高一 · 代数
函数 $f(x)=\frac{e^{|x|}}{x}-x$ 的图象大致为（）
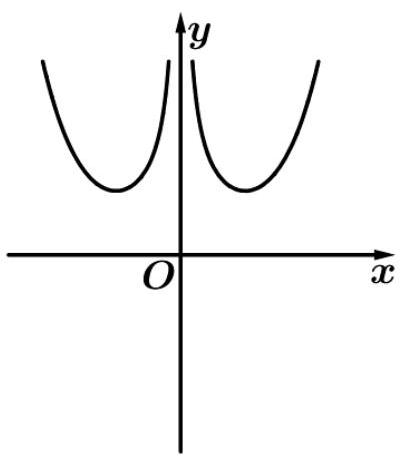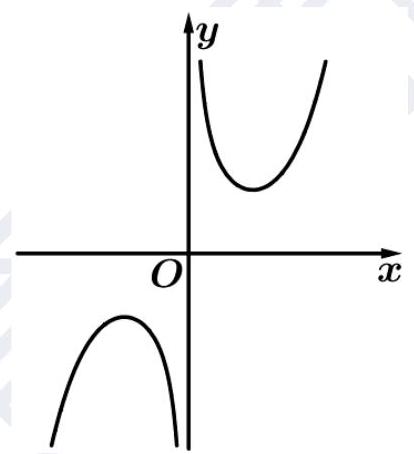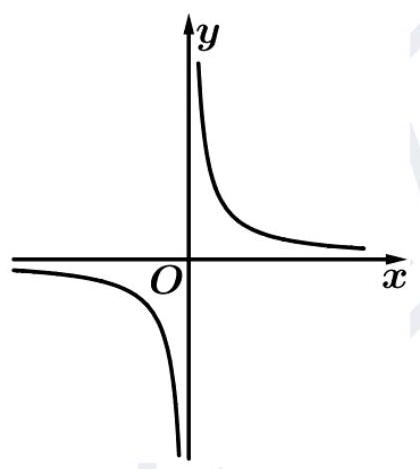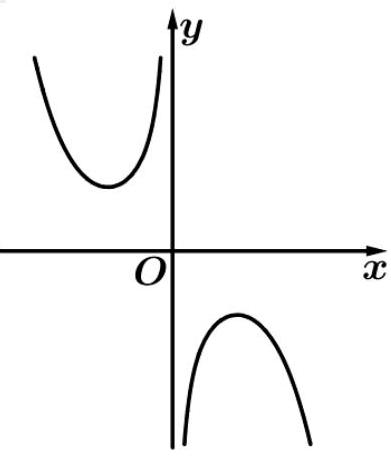
A.

B.

C.

D.

答案: B
解析: 根据题意, $f(x)=\frac{e^{|x|}}{x}-x$, 其定义域为 $\{x \mid x \neq 0\}$,有 $f(-x)=-\frac{e^{|x|}}{x}+x=-\left(\frac{e^{|x|}}{x}-x\right)=-f(x)$, 即函数 $f(x)$ 为奇函数, 排除 $\mathrm{A}$,又由 $f(1)=e-1>0, f(10)=\frac{e^{10}}{10}-10$, 所以 $f(10)-f(1)=\frac{e^{10}}{10}-10-(e-1)=\frac{e^{10}}{10}-9-e>\frac{2^{10}}{10}-9-e>0$, 有 $0<f(1)<f(10)$, 函数 $f(x)$ 在 $(0,+\infty)$ 不会是减函数, 排除 $C D$,
故选 B.